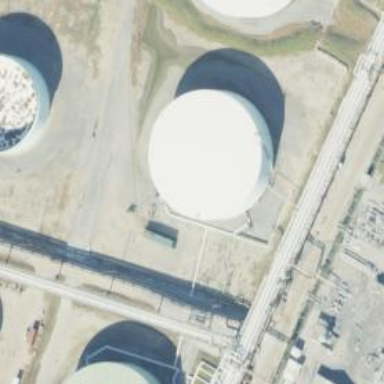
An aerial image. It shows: Storage tank which is man-made.